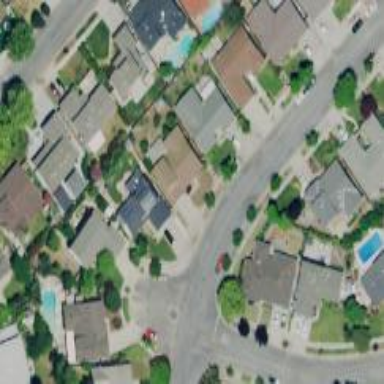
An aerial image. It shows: Residential road lined with residential properties on both sides.